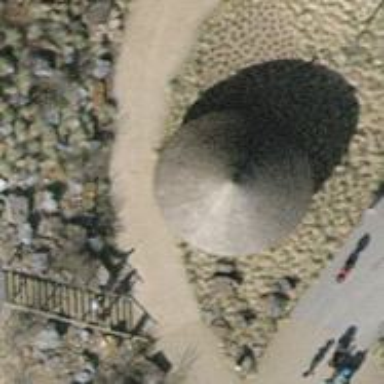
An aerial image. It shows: Hut.